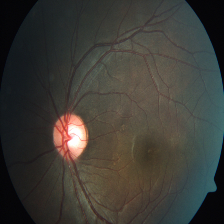
Diabetic retinopathy grade: Severe